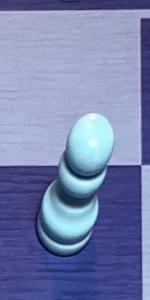
Label: Pawn_White